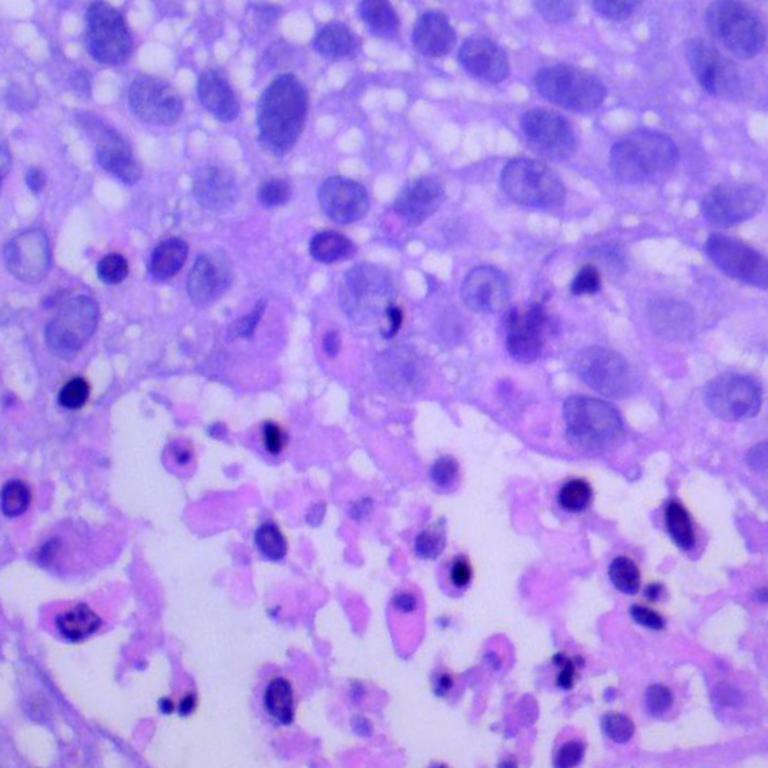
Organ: lung
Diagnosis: squamous carcinomas